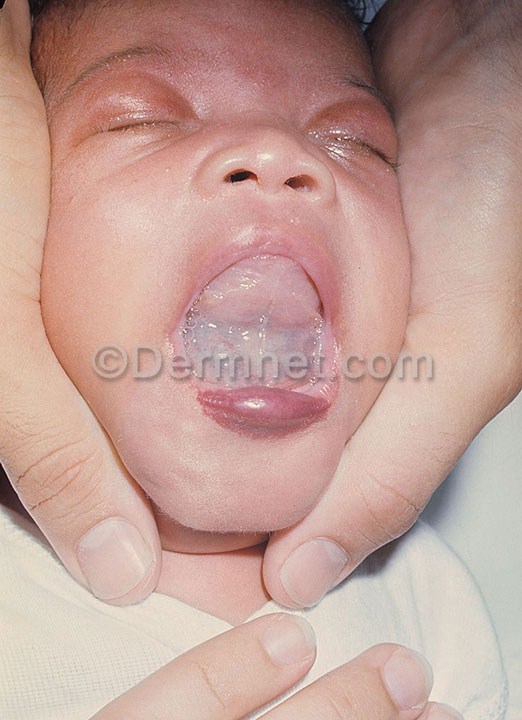
Disease: Vascular Tumors